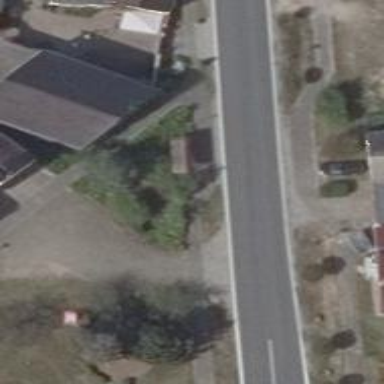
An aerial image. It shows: Emergency access point on the road.